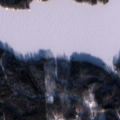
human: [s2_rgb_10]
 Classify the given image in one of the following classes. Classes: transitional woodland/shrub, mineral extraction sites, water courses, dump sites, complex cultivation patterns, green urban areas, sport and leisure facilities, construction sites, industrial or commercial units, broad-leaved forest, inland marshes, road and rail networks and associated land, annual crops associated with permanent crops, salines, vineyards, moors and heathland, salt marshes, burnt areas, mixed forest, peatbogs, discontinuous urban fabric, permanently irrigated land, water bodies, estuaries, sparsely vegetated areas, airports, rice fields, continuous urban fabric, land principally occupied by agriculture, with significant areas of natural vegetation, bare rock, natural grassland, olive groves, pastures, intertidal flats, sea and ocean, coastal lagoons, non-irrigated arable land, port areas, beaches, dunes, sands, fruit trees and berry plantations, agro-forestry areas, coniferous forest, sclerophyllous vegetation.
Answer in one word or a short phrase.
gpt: broad-leaved forest, coniferous forest, mixed forest, water bodies